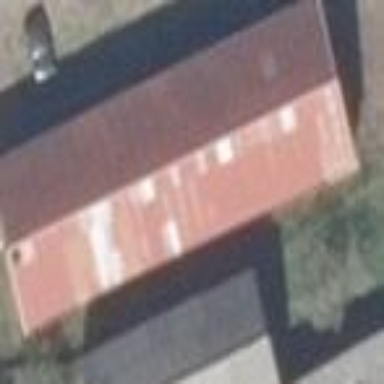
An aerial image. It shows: Gabled roof on farm auxiliary building.